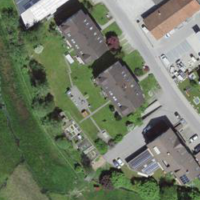
EUNIS habitat code: 54
Species observed at this site:
Lysimachia vulgaris